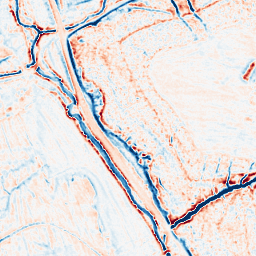
Category: multiscale
Decomposition family: dog_multiscale
Decomposition parameters: sigma_ratio: 1.6
n_scales: 3
base_sigma: 0.5
Upsampling method: bilinear
Upsampling parameters: scale: 8
Upsampling scale: 8